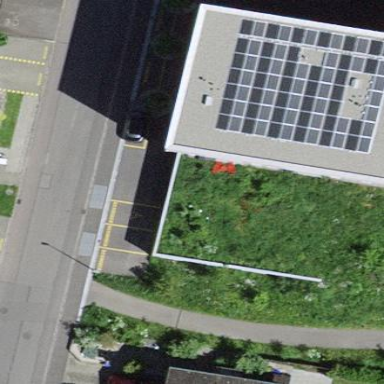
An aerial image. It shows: Building part with flat roof.